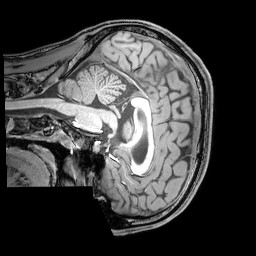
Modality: T1w
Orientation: sagittal
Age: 22
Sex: male
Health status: healthy
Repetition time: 0.081 s
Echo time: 0.037 s